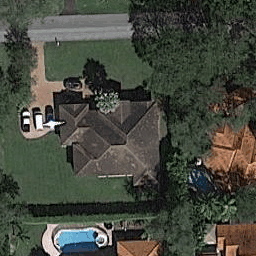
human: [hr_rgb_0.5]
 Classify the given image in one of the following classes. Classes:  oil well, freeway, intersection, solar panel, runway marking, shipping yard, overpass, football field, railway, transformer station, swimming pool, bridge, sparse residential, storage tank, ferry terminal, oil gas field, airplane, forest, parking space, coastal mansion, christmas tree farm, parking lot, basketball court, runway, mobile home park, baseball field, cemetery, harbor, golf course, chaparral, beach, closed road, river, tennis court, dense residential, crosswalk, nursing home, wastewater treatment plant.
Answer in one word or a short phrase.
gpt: sparse residential